Interaction volume radius: 10 \u00c5
Interaction volume height: 10 \u00c5
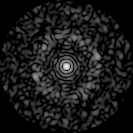
Disorder parameter: 0.8083